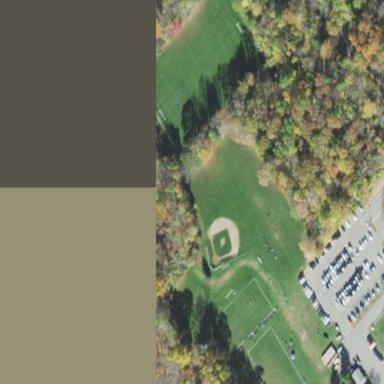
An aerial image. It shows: Soccer pitch designated for leisure and sports activities.